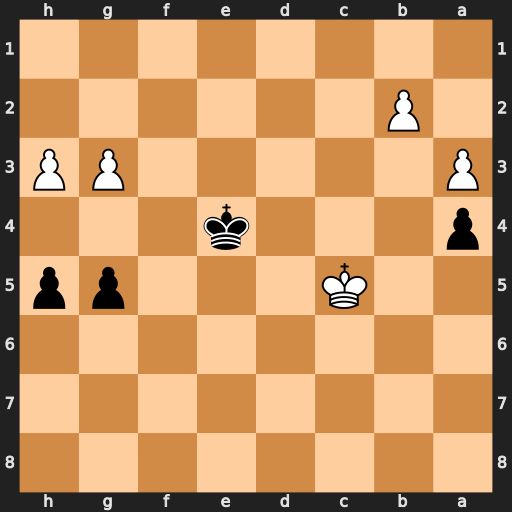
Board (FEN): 8/8/8/2K3pp/p3k3/P5PP/1P6/8
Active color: b
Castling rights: -
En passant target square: -
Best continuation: Kf3 g4 hxg4 hxg4 Kxg4